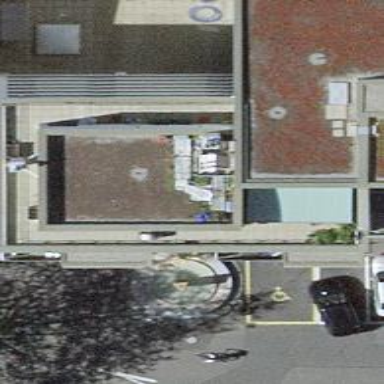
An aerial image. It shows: Café.